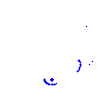
Particle: proton